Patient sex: M
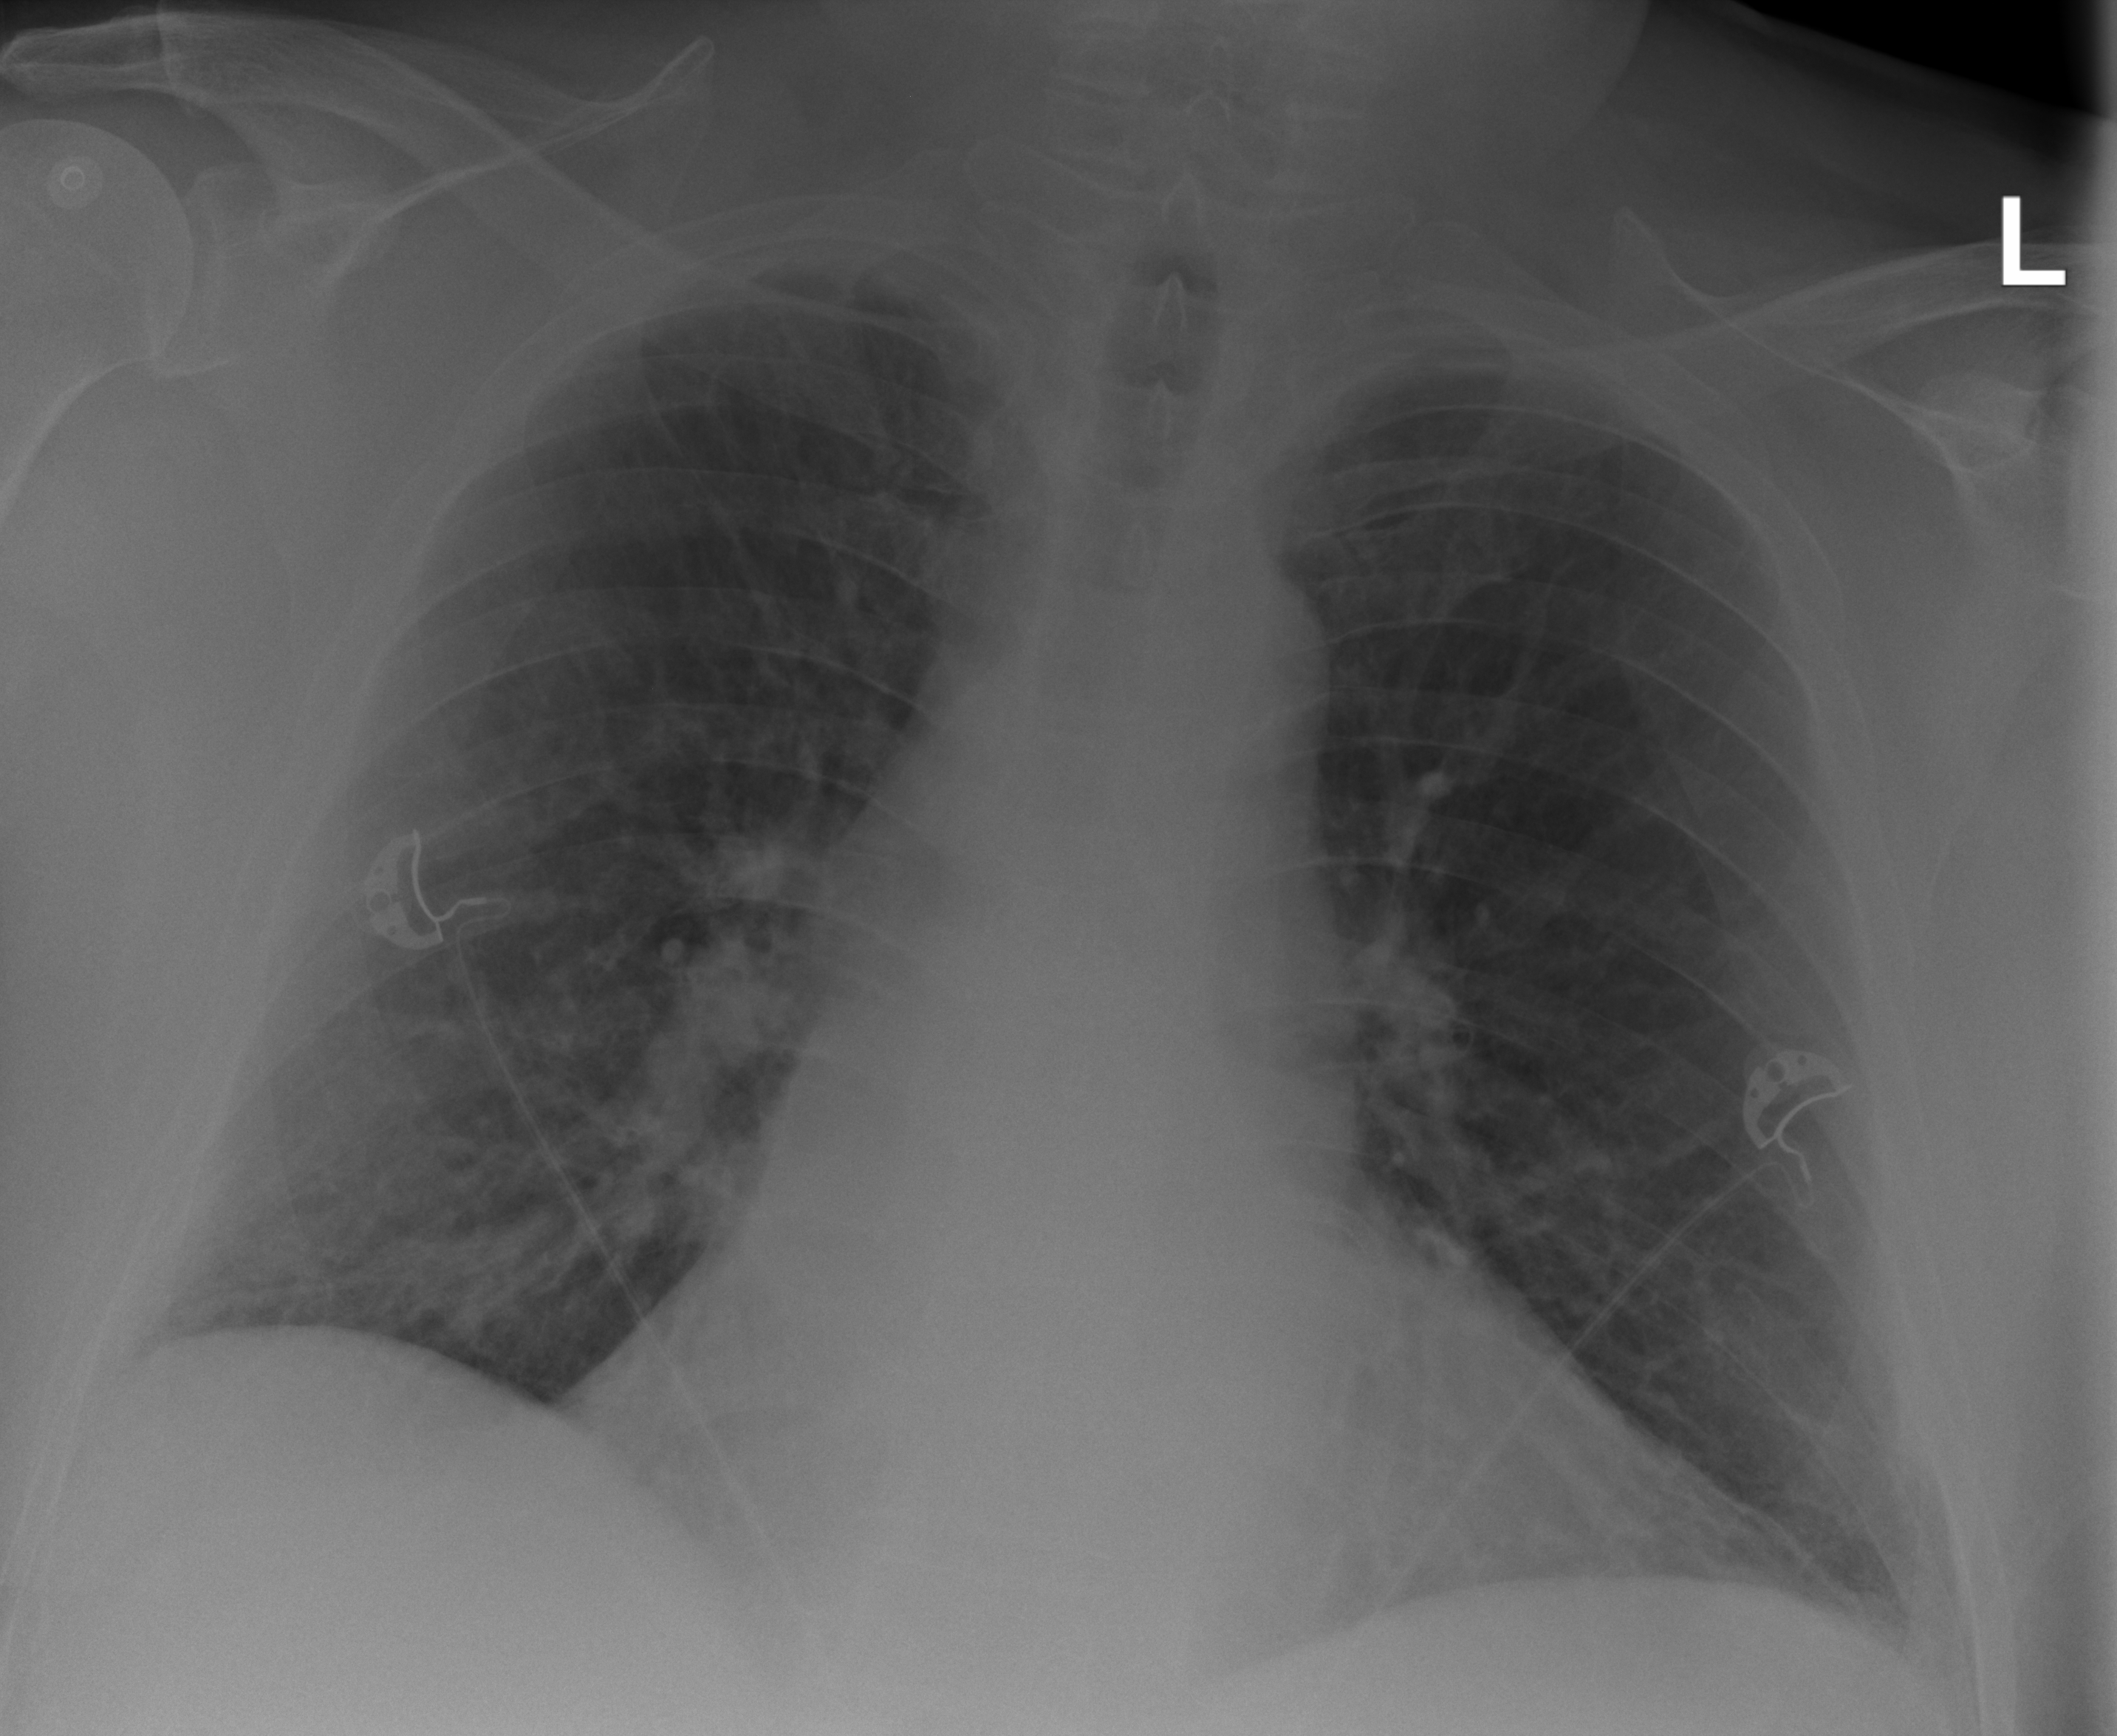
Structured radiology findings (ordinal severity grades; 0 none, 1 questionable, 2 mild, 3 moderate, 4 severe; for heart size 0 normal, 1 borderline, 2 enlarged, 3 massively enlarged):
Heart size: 2
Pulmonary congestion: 2
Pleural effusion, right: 2
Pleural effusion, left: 2
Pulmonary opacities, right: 2
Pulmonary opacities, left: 0
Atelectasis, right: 2
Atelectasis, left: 2